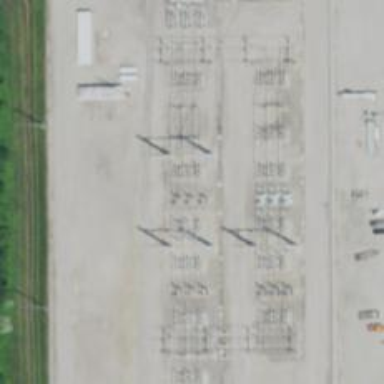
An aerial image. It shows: Switch used for power control.